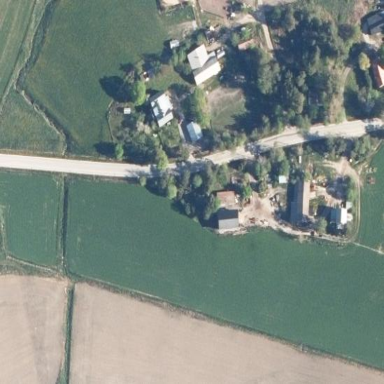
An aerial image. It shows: Farmyard area.